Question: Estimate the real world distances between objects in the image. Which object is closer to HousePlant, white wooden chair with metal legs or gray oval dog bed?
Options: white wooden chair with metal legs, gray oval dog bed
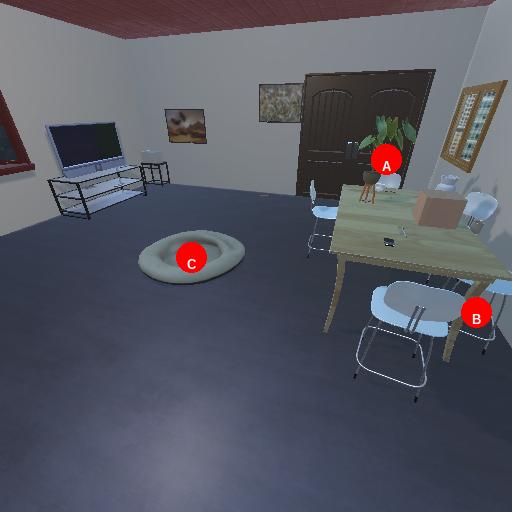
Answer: white wooden chair with metal legs